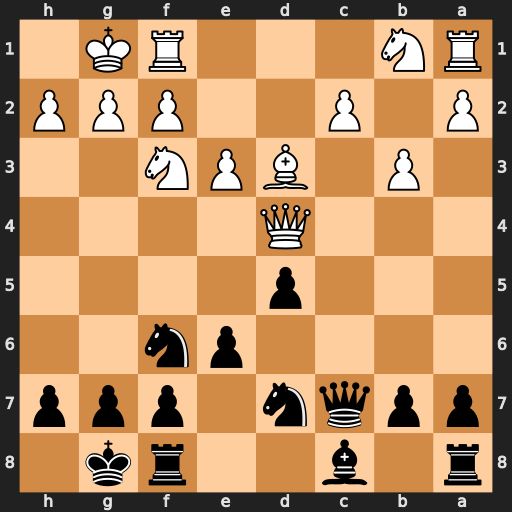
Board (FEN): r1b2rk1/ppqn1ppp/4pn2/3p4/3Q4/1P1BPN2/P1P2PPP/RN3RK1
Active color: b
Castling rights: -
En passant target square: -
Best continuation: e5 Qc3 Qxc3 Nxc3 e4